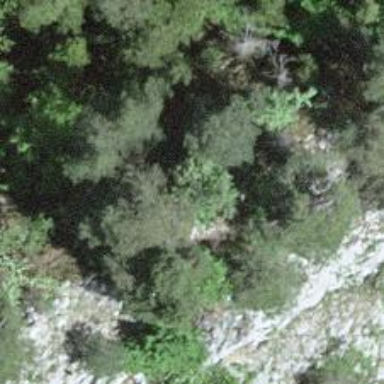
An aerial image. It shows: Natural cliff.